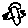
Label: bird